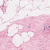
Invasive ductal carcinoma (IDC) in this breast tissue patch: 0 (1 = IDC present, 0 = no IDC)